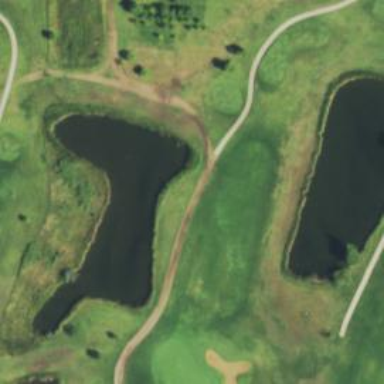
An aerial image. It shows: Driveway serving as golf cart path.